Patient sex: M
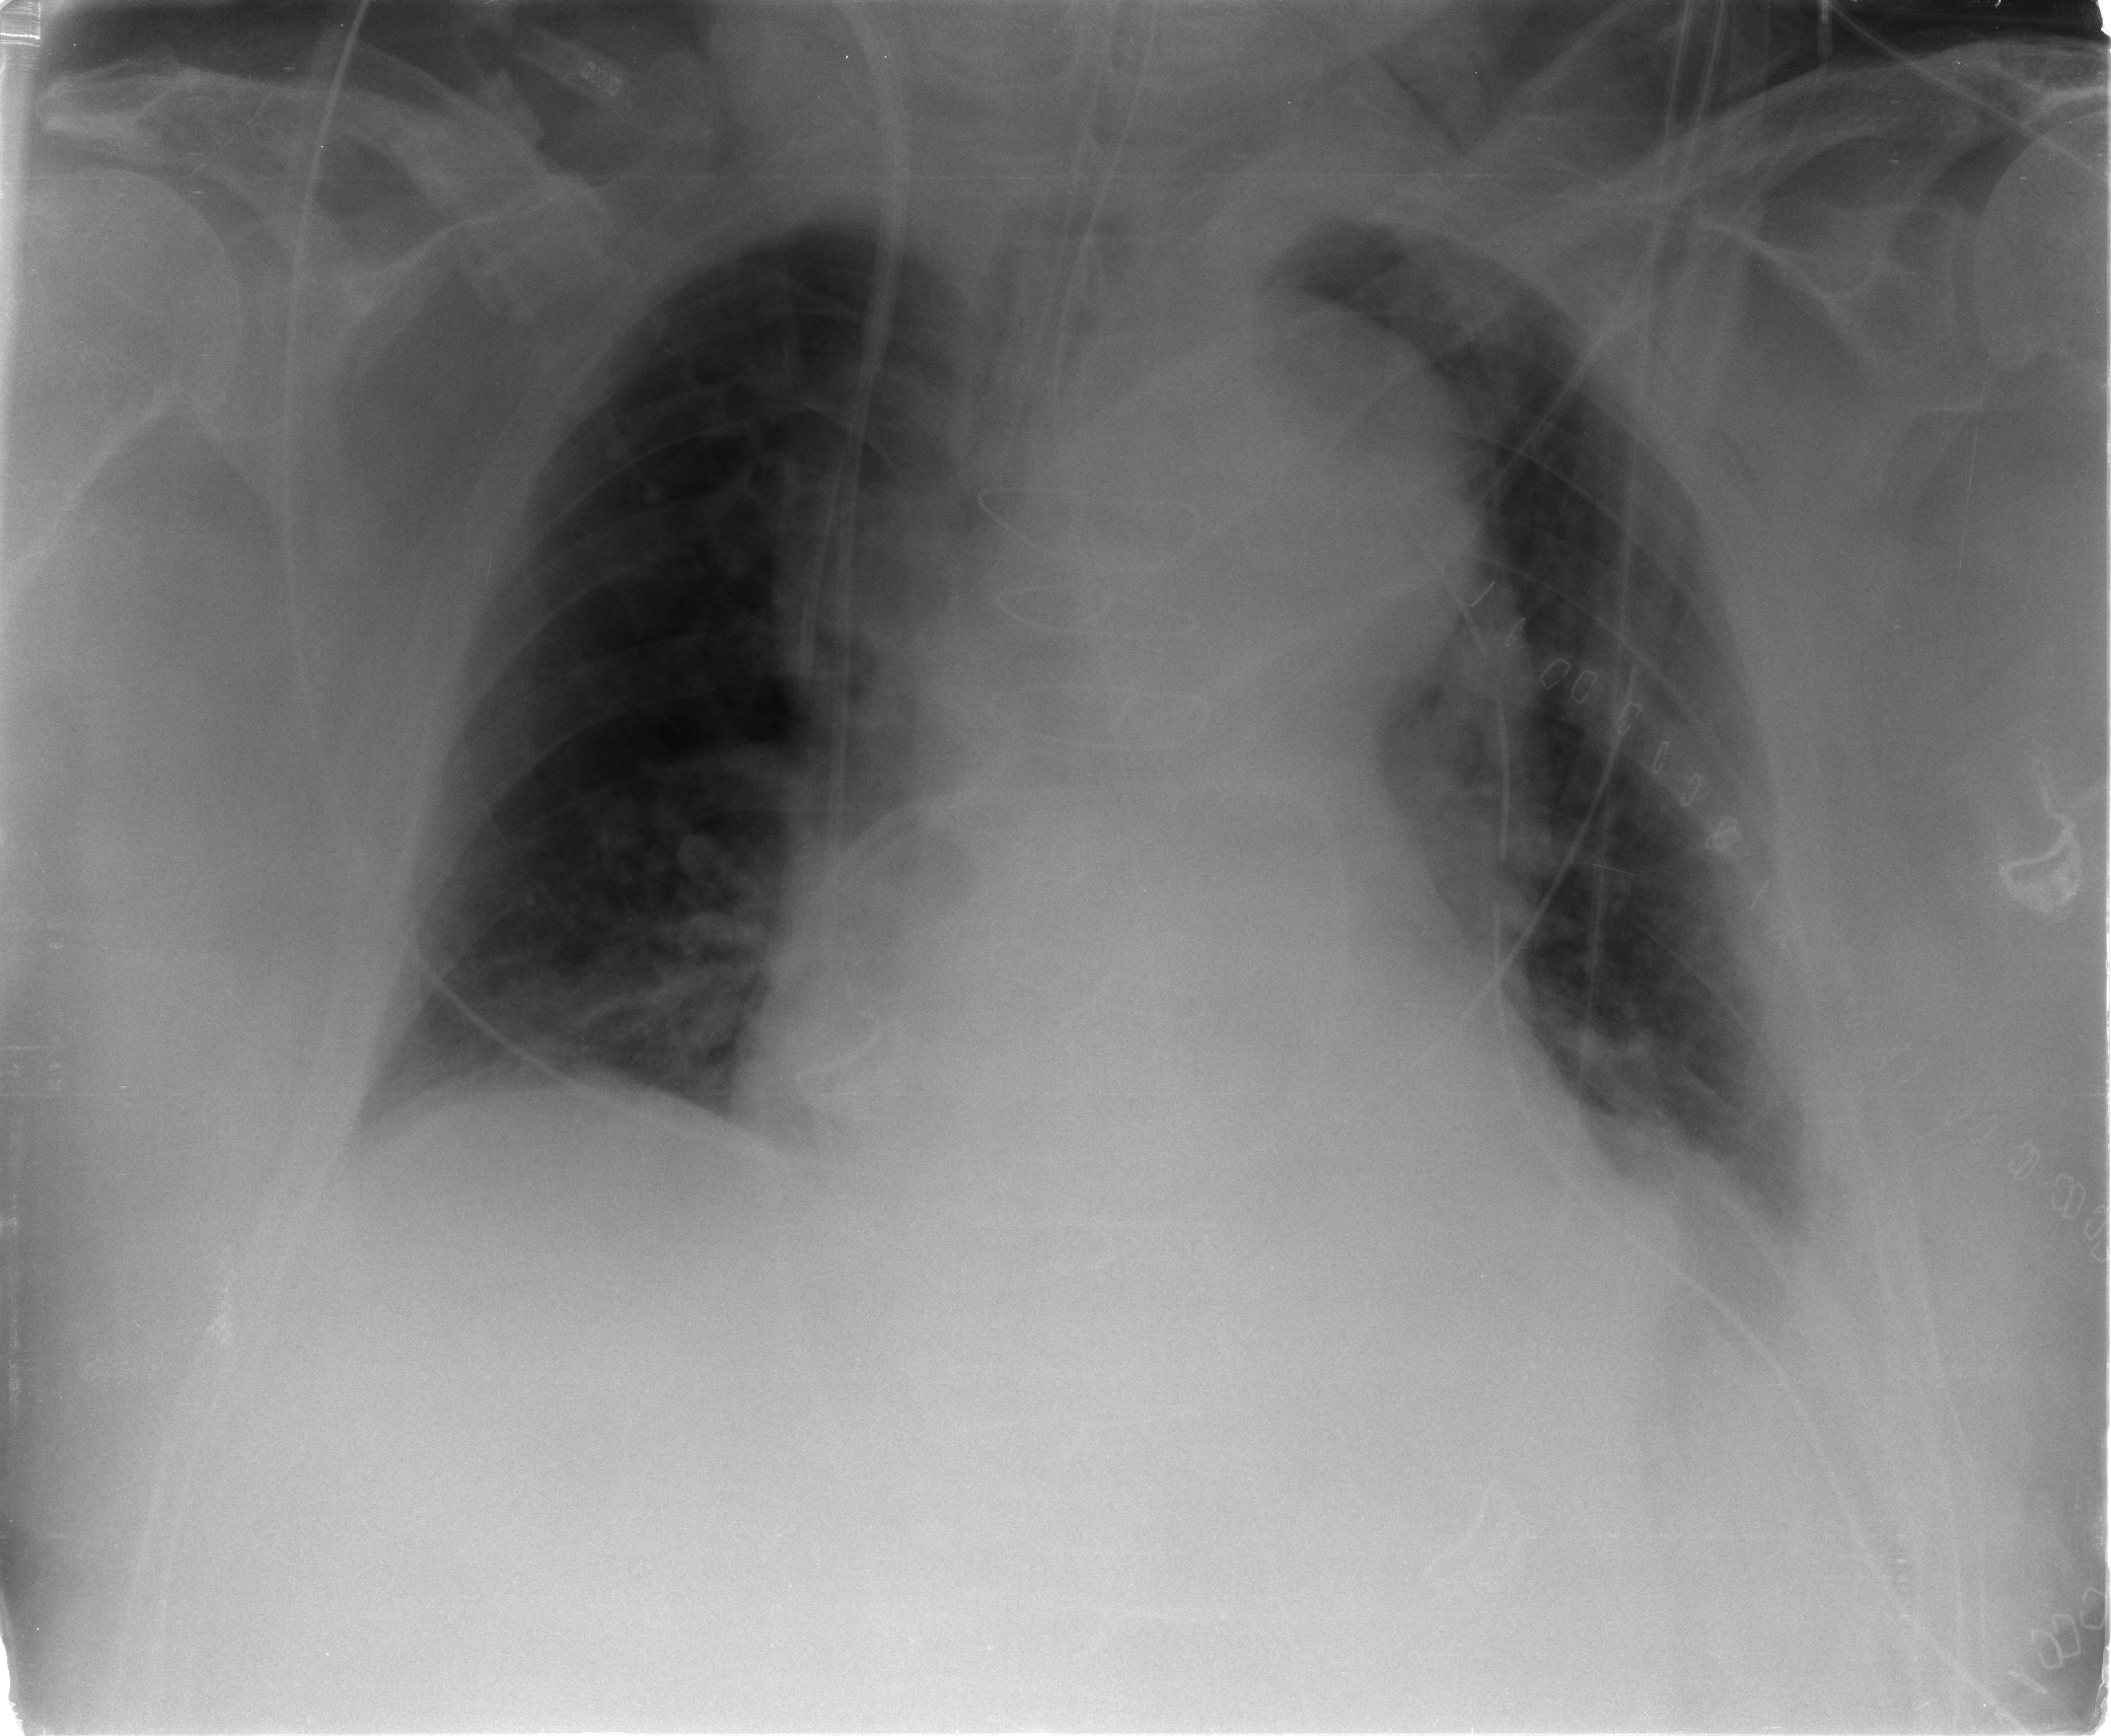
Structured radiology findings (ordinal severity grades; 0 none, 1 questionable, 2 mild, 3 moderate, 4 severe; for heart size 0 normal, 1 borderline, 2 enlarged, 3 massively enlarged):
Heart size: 2
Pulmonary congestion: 1
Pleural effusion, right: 0
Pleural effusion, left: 2
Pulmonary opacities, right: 0
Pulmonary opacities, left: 0
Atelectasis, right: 2
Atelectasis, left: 2